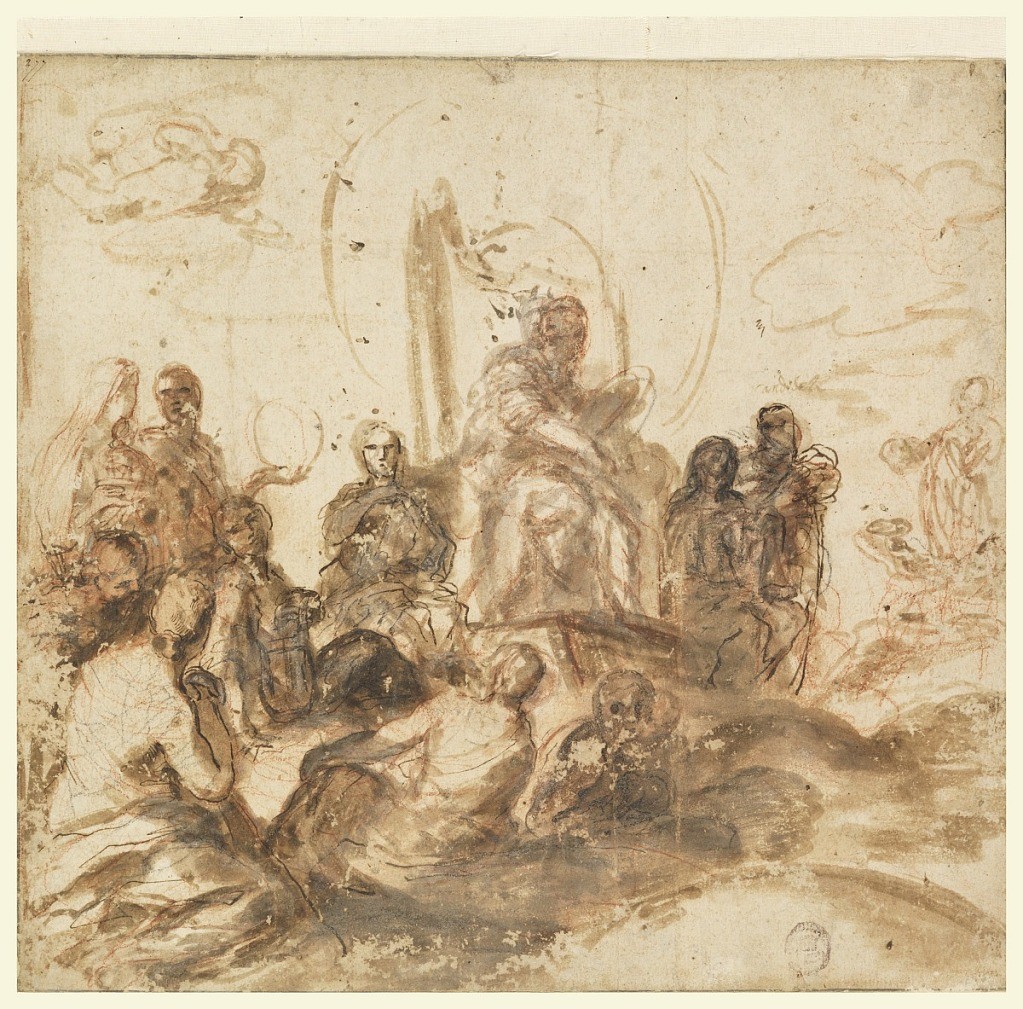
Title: Design for Allegory of Divine Wisdom, Reception Room, Palazzo Barberini, Rome, Italy
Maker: Andrea Sacchi, Italian, 1599 – 1661
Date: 1629–1631
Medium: Brush and brown wash, pen and brown ink, red, black, and white chalk on off-white laid paper
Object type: Drawing
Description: Design for a ceiling painting. In the center, one figure sits raised above a group of other figures, who all appear to be focused on the raised figure. At left, two female forms. Top left, putti suggested.